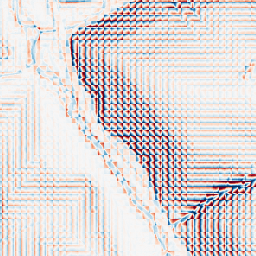
Category: wavelet
Decomposition family: wavelet_biorthogonal
Decomposition parameters: wavelet: bior1.3
level: 3
Upsampling method: bicubic
Upsampling parameters: scale: 2
Upsampling scale: 2